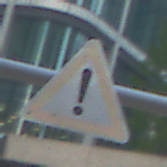
Verkehrszeichen: Gefahrenstelle
Umgebung: Outdoor, Urban
Tageszeit: MorningAfternoon
Wetter: PartlyCloudy
Licht: Natural
Jahreszeit: NotSpecified
Kontrast: LowContrast